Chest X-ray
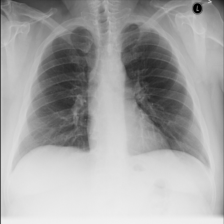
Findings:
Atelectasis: negative
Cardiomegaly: negative
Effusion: negative
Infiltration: negative
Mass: negative
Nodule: negative
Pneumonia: negative
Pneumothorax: negative
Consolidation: negative
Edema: negative
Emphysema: negative
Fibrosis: negative
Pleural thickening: negative
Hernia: negative